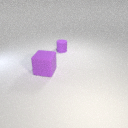
large purple rubber cube to the left of small purple rubber cylinder